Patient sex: F
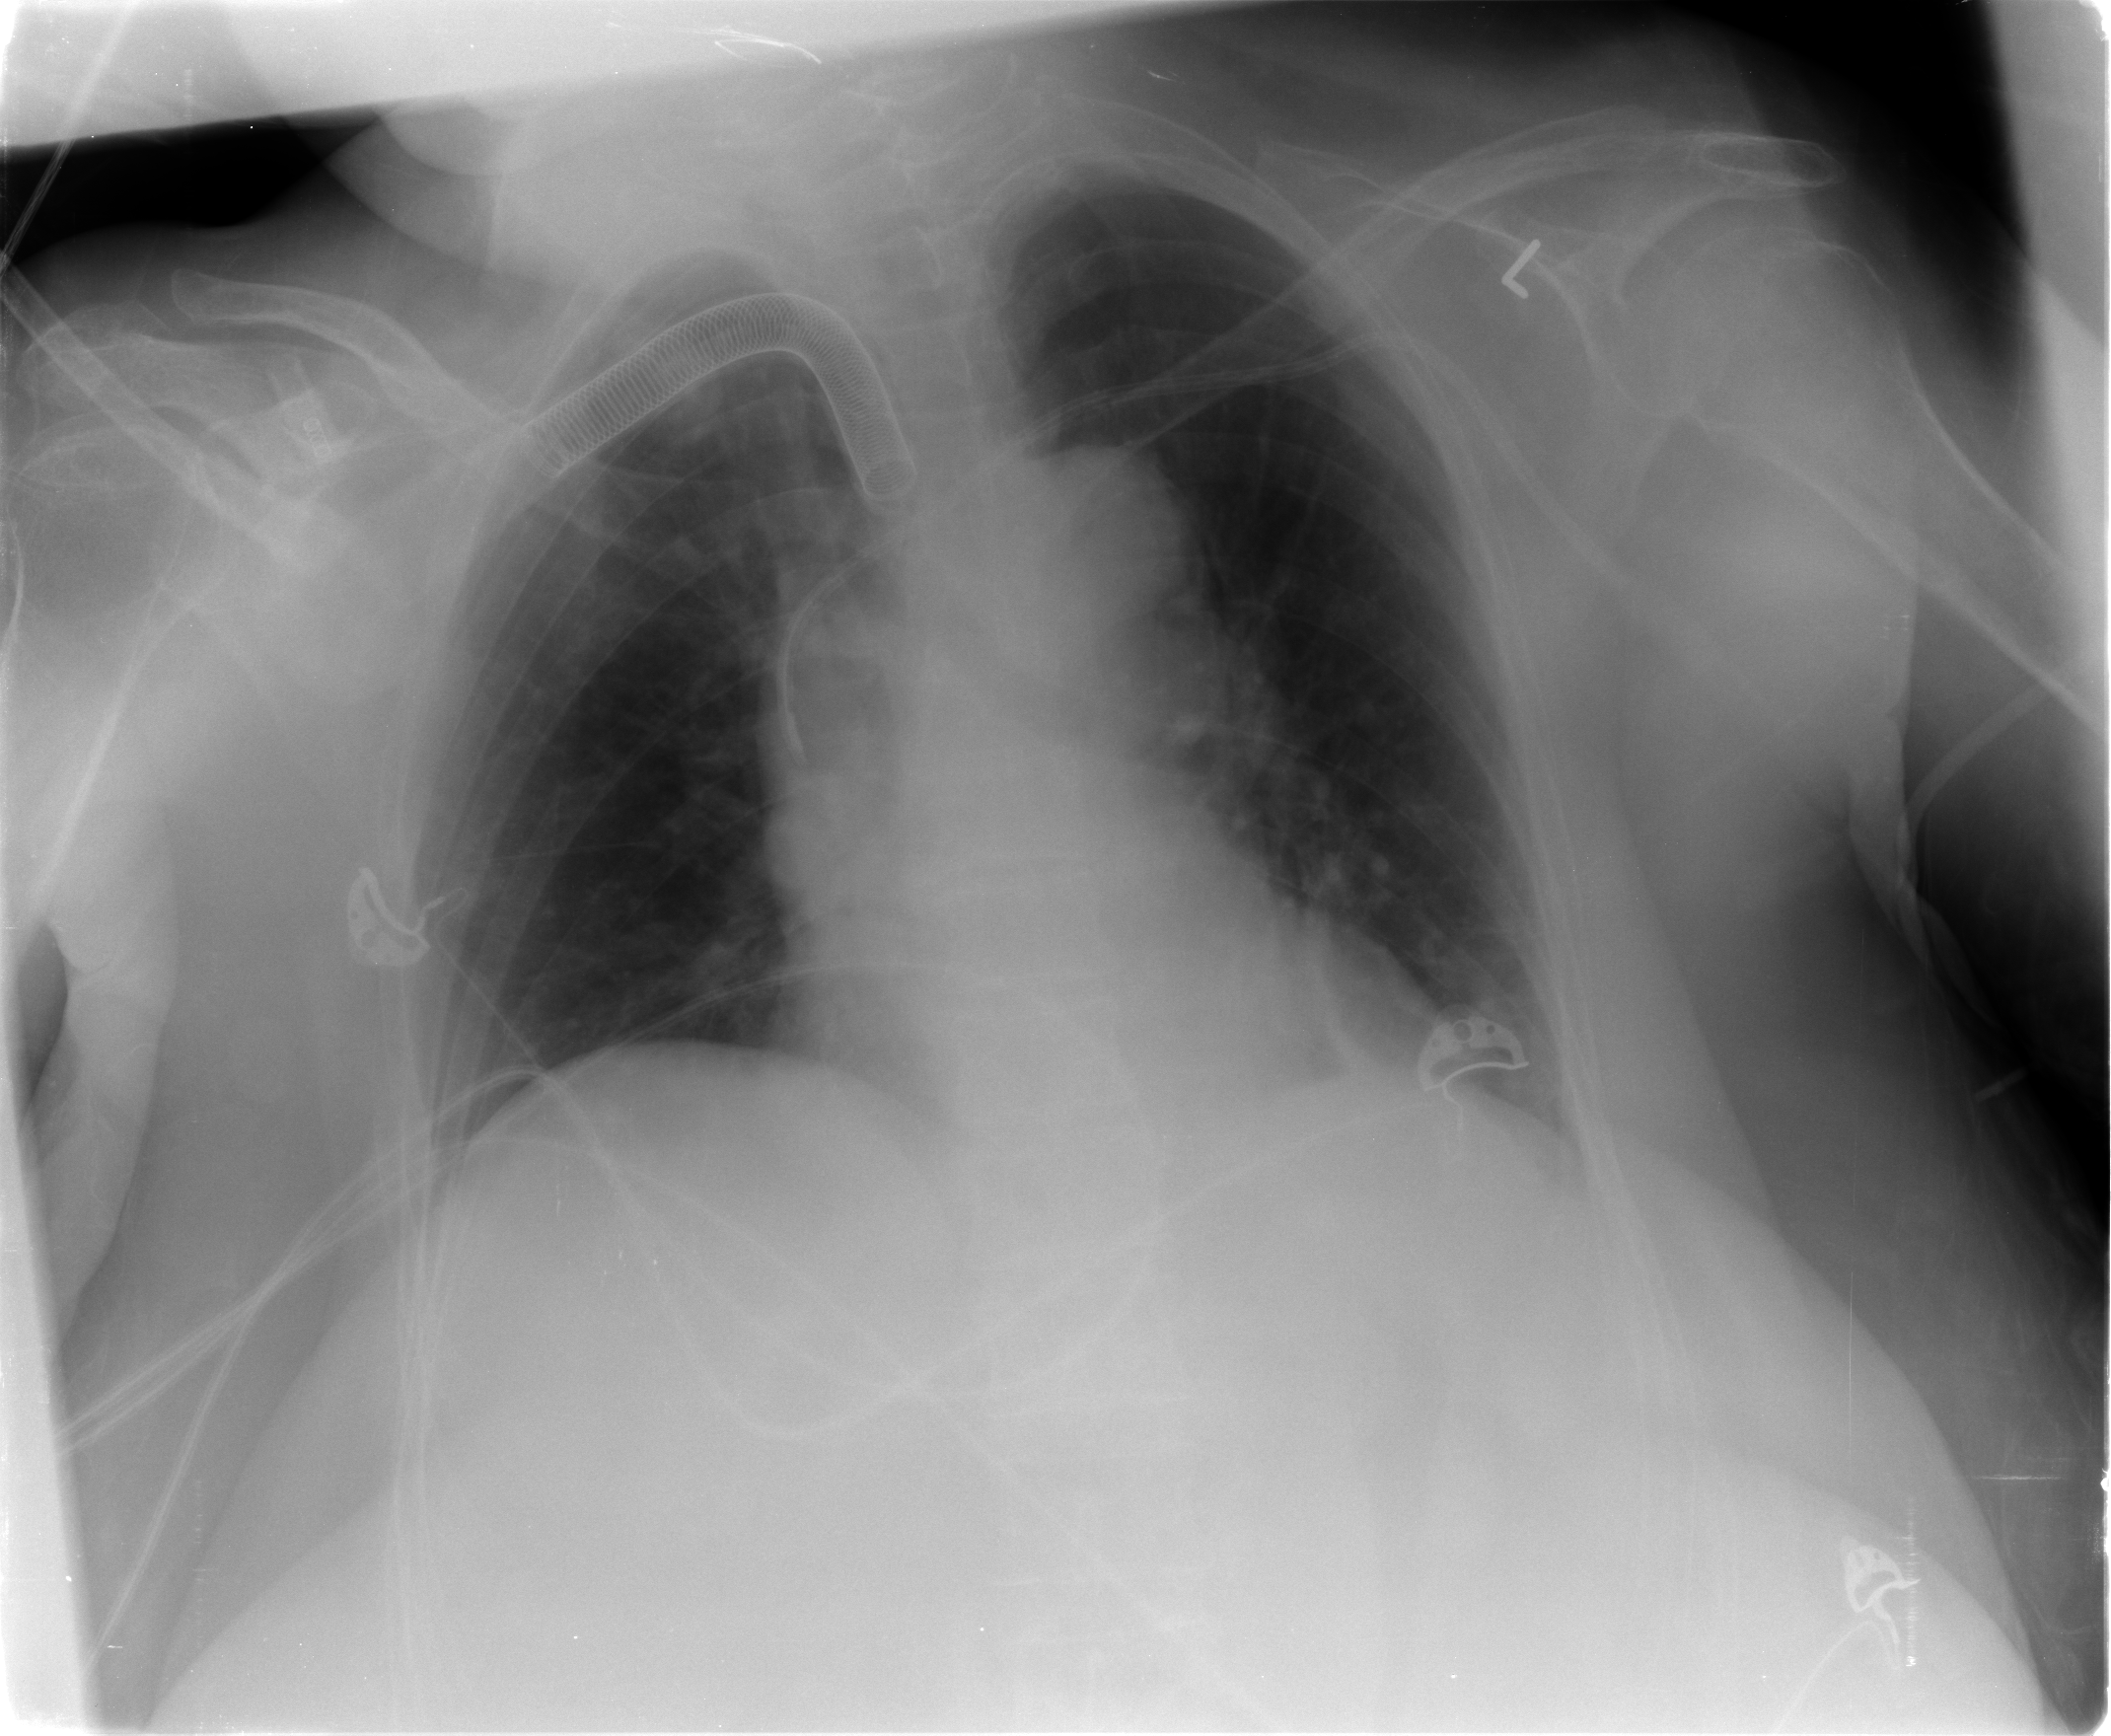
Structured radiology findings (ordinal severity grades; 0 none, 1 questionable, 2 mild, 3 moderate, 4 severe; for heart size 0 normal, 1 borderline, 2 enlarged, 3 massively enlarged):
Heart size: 2
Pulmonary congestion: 1
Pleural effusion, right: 0
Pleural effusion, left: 0
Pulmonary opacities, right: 0
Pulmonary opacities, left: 0
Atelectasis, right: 0
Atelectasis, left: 2